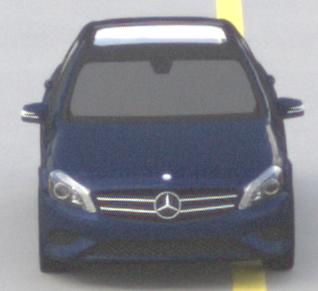
Make: Mercedes-Benz
Model: A 180
Detailed model: A-Class (176)
Model produced from: 2012/09
Model produced until: 2015/07
Doors: 5
Color: blue
Road condition: dry road
Daytime: morning or afternoon
Contrast: low contrast